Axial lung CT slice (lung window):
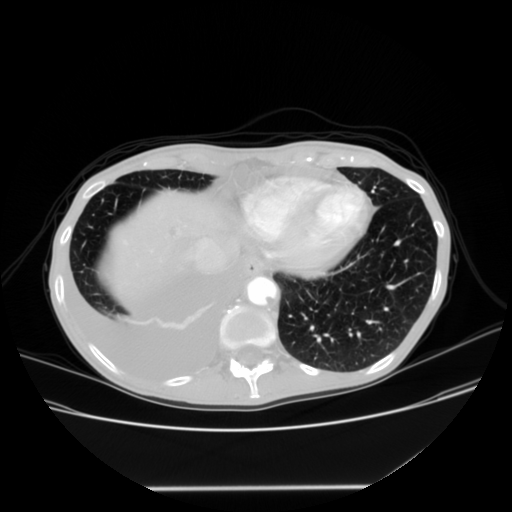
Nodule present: no